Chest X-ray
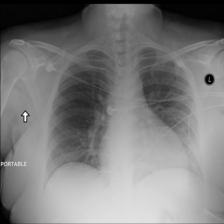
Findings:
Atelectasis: positive
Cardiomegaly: positive
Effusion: negative
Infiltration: negative
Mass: negative
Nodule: negative
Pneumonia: negative
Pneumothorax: negative
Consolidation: negative
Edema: negative
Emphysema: negative
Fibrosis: negative
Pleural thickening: negative
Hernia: negative